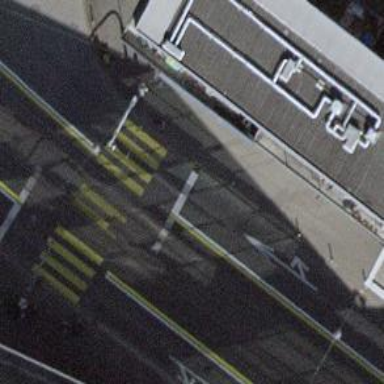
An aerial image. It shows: Crossing with traffic signals.